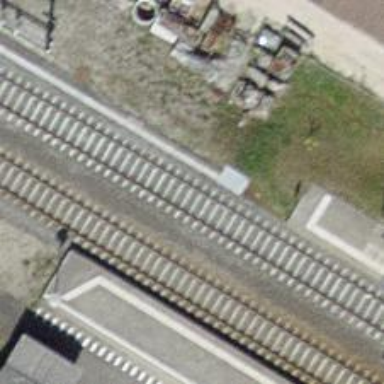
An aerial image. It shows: Railway track with electrified contact lines. This is siding track.